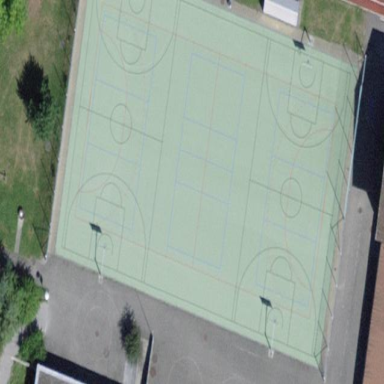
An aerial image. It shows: Multi-sport pitch on leisure land.